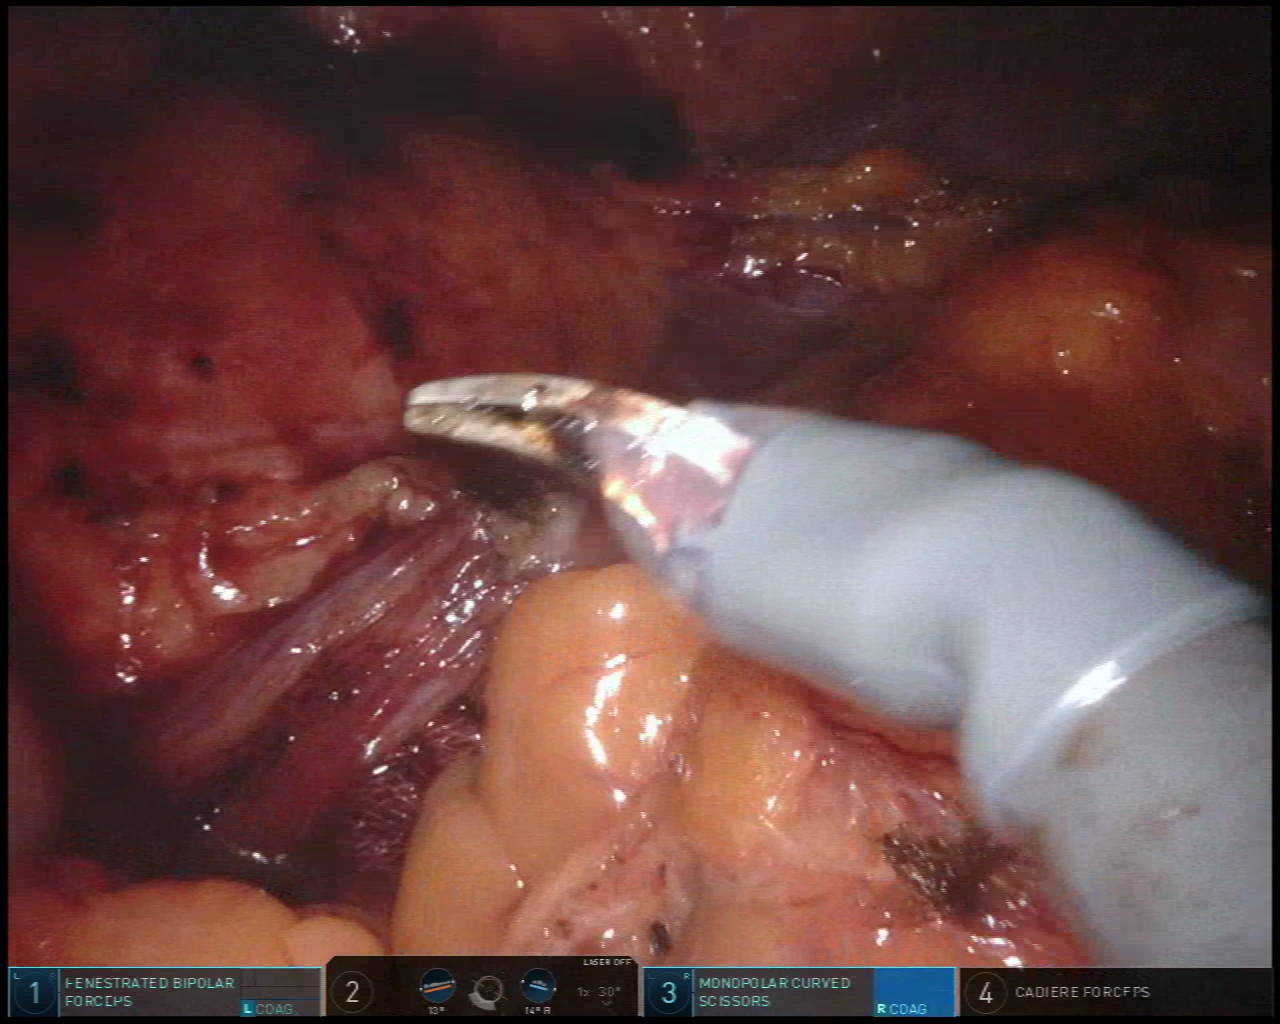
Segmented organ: ureter
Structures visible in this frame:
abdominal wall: yes
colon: no
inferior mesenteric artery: no
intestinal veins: no
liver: no
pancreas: no
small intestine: no
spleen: no
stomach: no
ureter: yes
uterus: no
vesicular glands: no